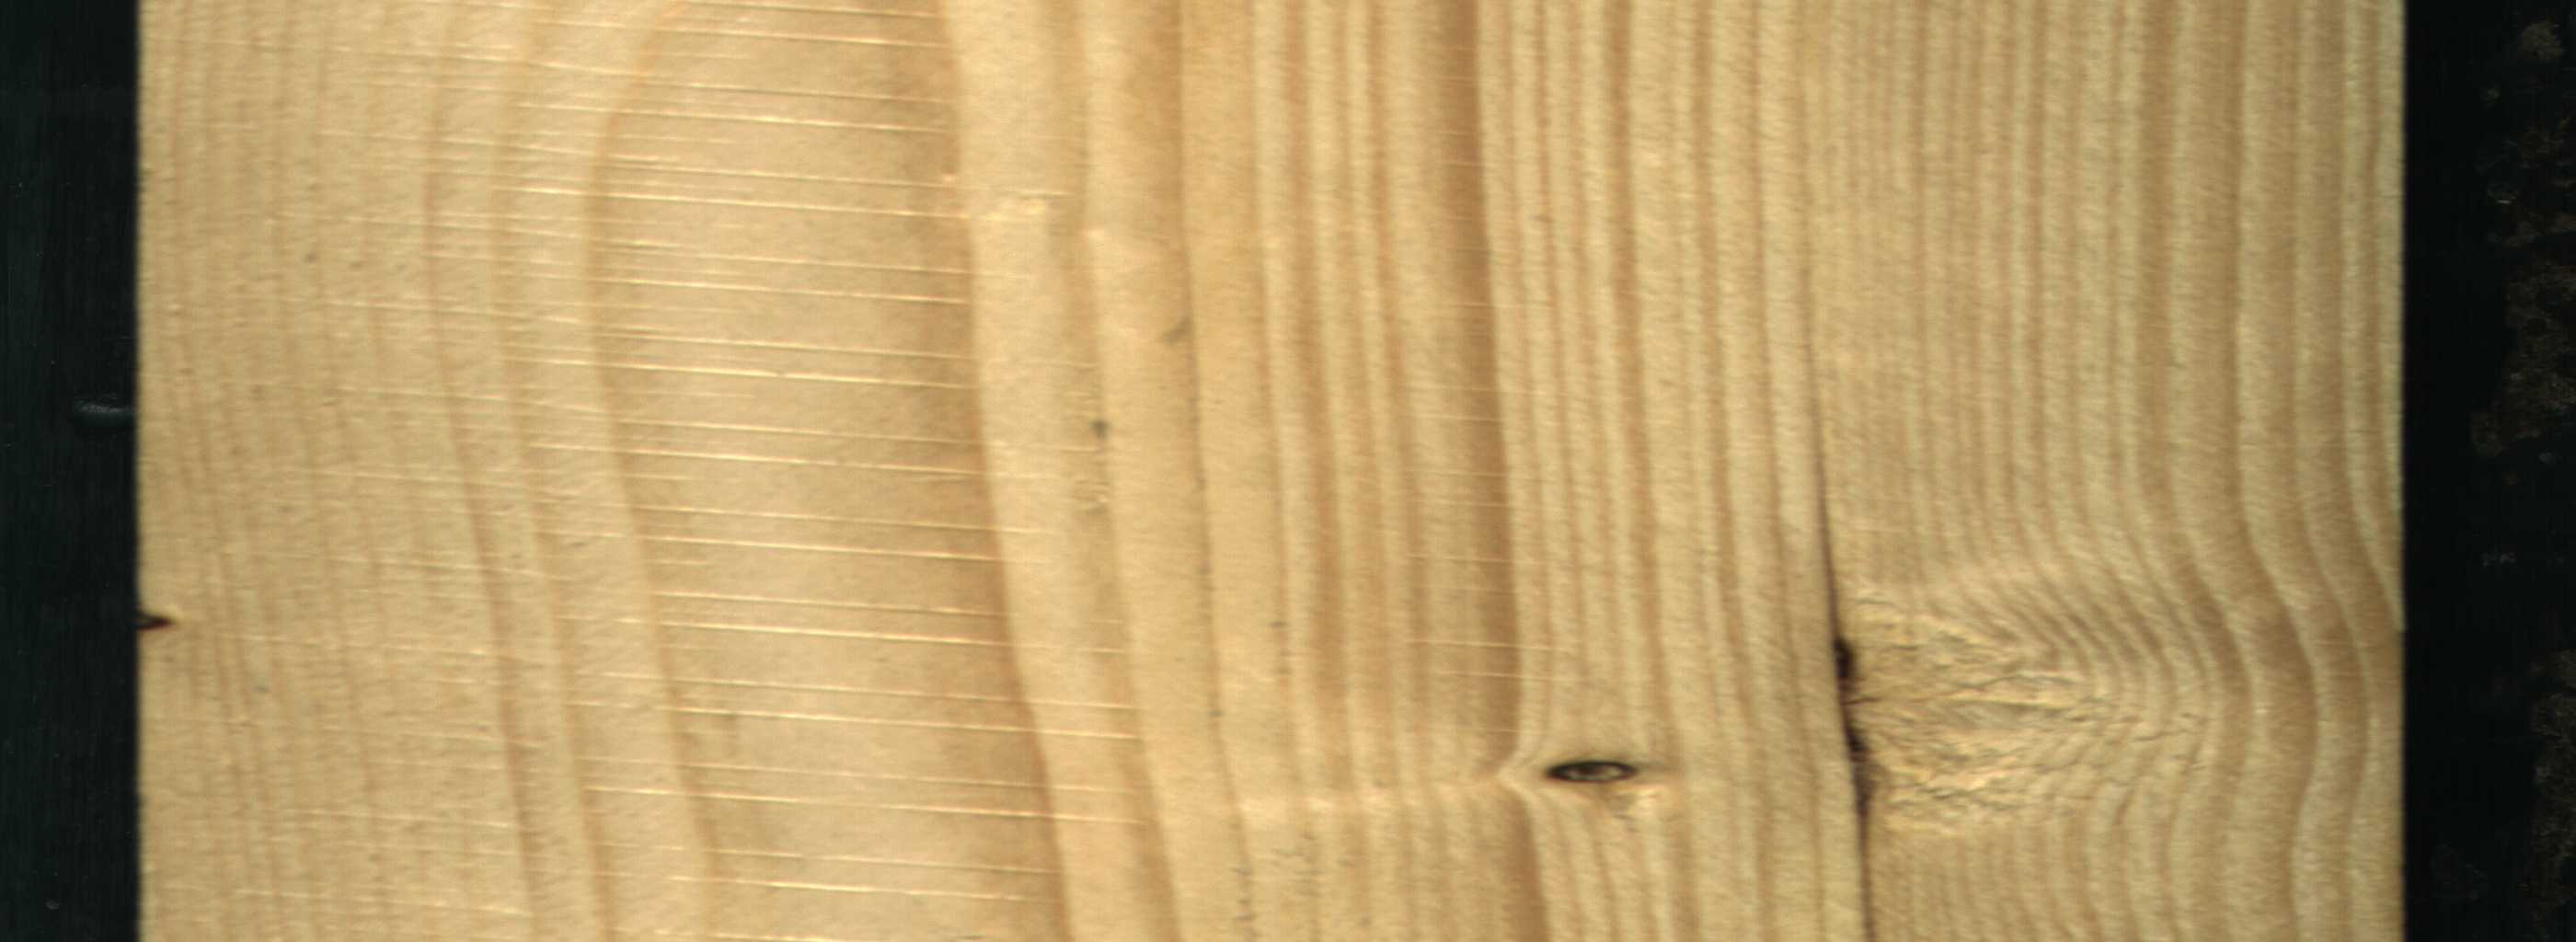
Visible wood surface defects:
resin
Dead_Knot
Dead_Knot